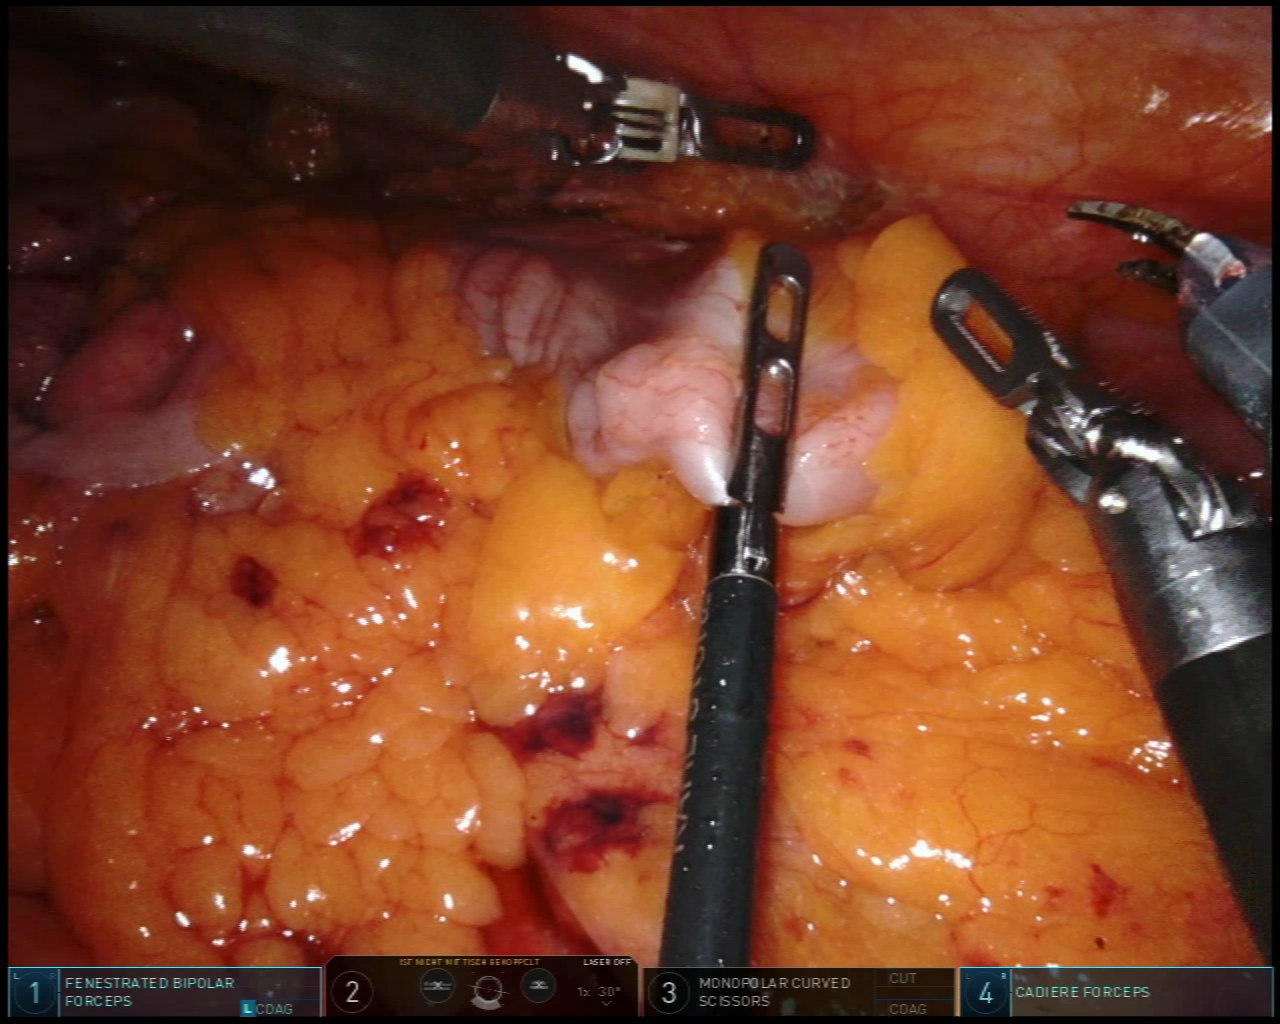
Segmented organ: colon
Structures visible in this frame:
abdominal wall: yes
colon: yes
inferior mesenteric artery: no
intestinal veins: no
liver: no
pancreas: no
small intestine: no
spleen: no
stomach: no
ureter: no
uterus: no
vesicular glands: no